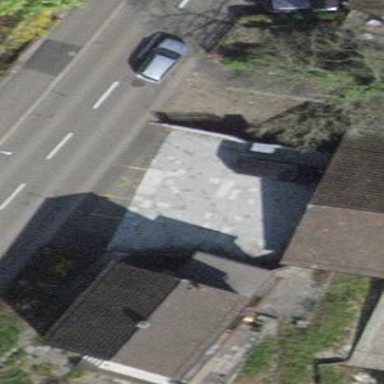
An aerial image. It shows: View of roof of building.